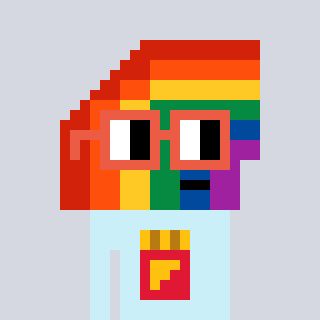
a pixel art character with square orange glasses, a rainbow-shaped head and a cold-colored body on a cool background